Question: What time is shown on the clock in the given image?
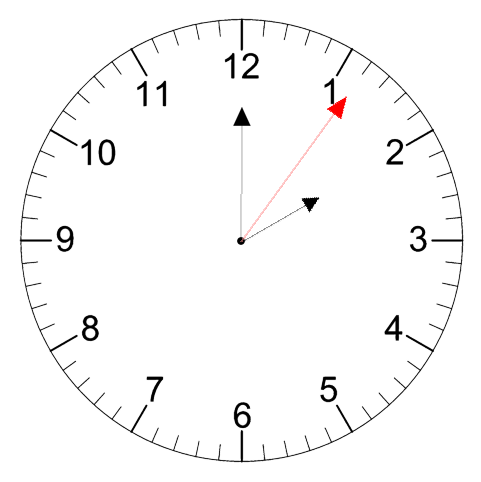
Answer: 02:00:06